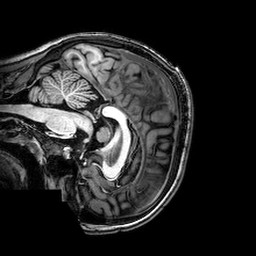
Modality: T1w
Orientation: sagittal
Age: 20
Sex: female
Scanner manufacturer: philips
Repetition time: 0.008202 s
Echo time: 0.00373 s